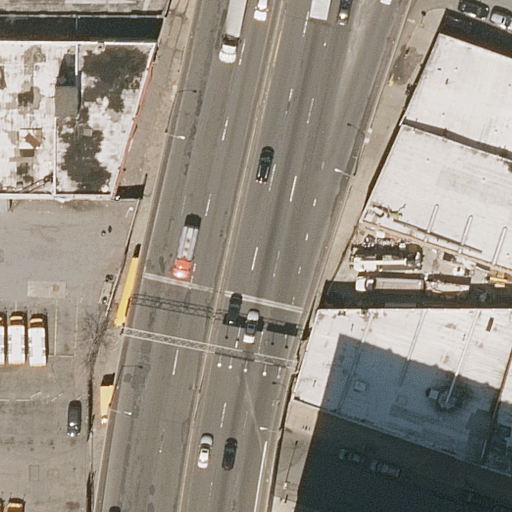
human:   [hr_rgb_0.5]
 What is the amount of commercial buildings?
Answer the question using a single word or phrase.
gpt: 0

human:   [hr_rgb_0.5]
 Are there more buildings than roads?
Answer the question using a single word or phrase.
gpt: no

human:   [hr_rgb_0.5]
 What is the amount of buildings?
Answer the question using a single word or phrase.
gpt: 5

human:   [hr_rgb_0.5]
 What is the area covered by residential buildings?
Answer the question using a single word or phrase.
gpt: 4419m2

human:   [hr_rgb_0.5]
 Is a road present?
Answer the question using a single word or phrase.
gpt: yes

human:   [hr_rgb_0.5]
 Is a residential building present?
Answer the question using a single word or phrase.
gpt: yes

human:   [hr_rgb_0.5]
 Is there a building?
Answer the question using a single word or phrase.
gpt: yes

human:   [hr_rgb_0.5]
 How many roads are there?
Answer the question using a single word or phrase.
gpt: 7

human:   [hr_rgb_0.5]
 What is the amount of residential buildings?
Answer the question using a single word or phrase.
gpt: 5

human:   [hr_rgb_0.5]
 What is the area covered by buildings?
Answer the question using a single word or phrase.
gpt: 4419m2

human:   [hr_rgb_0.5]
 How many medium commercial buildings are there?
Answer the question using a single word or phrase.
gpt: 0

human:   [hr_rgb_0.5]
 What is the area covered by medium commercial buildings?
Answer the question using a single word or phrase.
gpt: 0m2

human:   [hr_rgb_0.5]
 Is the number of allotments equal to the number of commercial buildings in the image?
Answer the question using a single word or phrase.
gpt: yes

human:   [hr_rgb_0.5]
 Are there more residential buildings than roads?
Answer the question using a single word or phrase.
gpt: no

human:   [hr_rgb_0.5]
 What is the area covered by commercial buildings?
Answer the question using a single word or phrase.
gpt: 0m2

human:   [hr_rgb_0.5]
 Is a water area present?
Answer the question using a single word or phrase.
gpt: no

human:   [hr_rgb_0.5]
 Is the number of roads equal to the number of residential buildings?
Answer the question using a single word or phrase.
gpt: no

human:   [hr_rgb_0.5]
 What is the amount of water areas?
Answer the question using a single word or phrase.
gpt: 0

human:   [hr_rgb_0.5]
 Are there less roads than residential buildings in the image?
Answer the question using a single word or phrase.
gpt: no

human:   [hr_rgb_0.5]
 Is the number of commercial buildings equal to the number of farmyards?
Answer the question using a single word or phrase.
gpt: yes

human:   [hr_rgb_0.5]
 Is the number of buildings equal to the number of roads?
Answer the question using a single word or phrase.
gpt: no

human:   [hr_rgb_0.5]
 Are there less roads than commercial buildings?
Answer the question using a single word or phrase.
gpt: no

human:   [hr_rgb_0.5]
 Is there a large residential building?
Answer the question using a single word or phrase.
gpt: yes

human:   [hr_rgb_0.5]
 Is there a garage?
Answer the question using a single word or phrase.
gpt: no

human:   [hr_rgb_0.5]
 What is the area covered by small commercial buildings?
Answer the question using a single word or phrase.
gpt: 0m2

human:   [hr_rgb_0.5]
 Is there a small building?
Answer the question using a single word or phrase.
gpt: yes

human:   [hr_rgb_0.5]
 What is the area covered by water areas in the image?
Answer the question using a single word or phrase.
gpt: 0m2

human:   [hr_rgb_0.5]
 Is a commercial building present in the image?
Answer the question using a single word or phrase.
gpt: no

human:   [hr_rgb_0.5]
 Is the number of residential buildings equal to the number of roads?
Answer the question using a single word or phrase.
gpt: no

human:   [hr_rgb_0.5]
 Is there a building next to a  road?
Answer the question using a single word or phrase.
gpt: yes

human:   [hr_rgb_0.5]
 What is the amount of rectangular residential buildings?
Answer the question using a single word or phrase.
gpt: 5

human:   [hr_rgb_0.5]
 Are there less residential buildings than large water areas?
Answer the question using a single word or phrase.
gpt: no

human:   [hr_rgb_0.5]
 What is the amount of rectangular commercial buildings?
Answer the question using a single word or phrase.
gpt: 0

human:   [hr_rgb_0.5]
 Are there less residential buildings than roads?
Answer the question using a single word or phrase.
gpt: yes

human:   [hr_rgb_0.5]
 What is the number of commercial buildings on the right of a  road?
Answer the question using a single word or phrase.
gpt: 0

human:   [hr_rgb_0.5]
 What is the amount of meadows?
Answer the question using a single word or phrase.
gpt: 0

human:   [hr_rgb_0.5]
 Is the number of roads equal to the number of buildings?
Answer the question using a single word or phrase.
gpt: no

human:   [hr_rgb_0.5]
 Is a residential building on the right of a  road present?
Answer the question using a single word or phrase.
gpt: yes

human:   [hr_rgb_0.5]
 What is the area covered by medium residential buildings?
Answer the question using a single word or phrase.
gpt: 0m2

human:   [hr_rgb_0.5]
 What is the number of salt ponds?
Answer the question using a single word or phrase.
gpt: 0

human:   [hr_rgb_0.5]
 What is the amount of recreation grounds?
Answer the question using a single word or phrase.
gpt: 0

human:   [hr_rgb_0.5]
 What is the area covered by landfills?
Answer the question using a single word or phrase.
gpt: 0m2

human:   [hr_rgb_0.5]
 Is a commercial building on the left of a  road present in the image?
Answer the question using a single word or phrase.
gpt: no

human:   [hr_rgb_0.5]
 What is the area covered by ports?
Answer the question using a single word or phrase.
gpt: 0m2

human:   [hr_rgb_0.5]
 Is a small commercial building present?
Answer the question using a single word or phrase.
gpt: no

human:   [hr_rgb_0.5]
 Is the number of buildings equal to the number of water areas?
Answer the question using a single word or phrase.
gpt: no

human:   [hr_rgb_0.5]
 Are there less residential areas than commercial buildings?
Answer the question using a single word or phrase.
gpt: no

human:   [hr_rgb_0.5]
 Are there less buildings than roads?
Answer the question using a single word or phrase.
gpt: yes

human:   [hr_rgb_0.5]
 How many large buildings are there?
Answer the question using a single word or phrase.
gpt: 4

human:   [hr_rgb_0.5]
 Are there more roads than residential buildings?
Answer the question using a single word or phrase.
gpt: yes

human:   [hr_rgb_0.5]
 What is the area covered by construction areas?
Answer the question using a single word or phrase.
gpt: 0m2

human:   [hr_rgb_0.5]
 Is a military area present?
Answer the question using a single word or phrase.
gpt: no

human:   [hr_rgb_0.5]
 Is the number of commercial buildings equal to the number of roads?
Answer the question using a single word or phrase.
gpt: no

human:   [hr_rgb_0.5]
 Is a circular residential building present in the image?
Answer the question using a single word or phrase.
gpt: no

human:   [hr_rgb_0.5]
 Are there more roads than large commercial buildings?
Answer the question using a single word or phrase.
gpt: yes

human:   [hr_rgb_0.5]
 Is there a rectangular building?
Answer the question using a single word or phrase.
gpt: yes

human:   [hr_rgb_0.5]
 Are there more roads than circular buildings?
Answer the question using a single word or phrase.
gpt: yes

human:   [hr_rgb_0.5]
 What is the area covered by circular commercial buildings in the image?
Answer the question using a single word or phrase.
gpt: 0m2

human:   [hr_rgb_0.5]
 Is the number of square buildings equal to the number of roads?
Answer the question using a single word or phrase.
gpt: no

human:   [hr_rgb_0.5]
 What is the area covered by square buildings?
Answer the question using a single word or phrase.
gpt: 0m2

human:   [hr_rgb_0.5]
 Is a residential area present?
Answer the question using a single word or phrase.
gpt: no

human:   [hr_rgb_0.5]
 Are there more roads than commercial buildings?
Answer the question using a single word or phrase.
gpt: yes

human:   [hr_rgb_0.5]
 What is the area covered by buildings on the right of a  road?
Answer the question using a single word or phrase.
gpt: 2041m2

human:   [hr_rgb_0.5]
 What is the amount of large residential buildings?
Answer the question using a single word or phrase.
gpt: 4